Question: How can I make a layout like this using '.field' or other techniques?
I need field 5 to take up 2 field spaces.

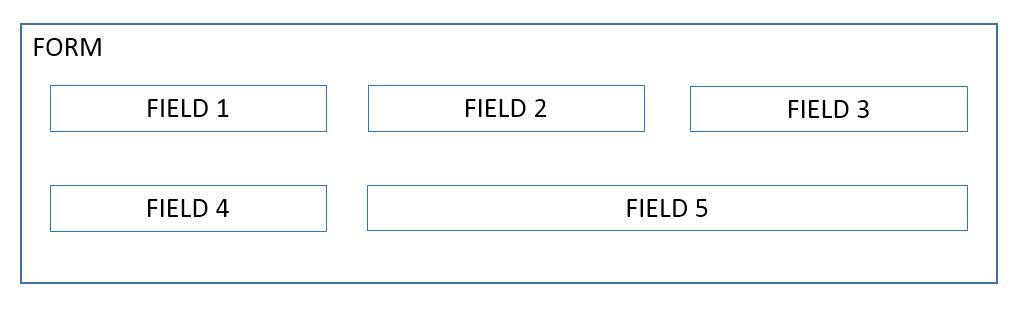
Answer: look at <URL> (you might need to expend the result box in order to disable the "small screen view"
the first row split into three equal fields:
'''
<div class="three fields">
<div class="field">...</div>
<div class="field">...</div>
<div class="field">...</div>
<div>
'''
the second row use field sizing as a grid <URL>
'''
<div class="fields">
<div class="six wide field">...</div>
<div class="ten wide field">...</div>
</div>
'''
so the 1 and 4 fields are not exactly aligned, i guess it would need to change the grid settings based on 15 columns (16 by default), and split to a 5 wide and a 10 wide fields.